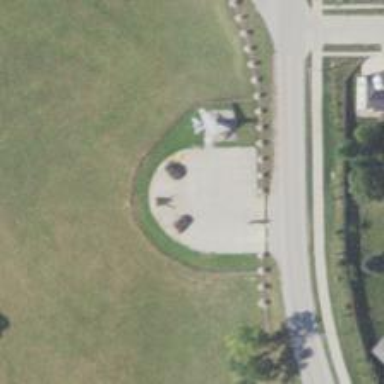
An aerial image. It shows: Memorial site with historic significance.